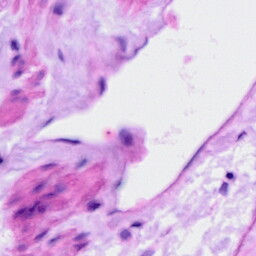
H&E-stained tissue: Ovarian